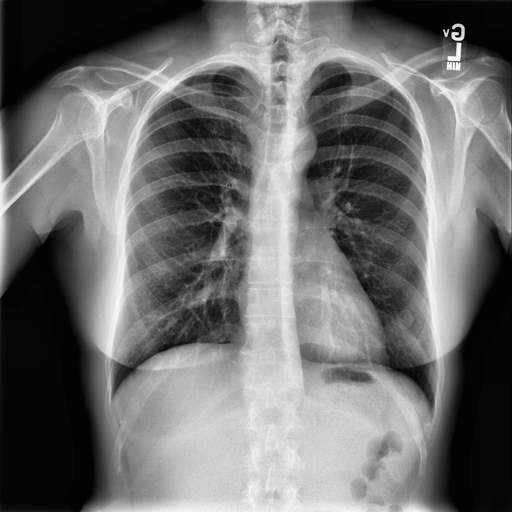
Finding: NORMAL